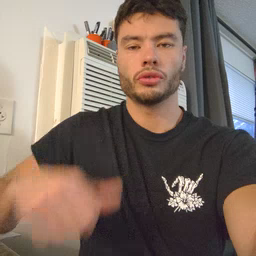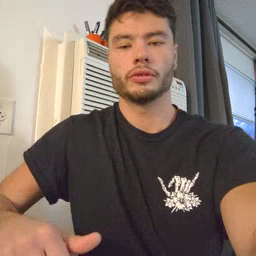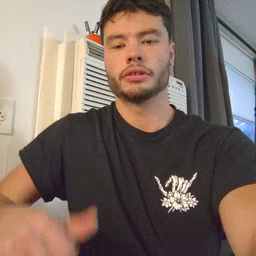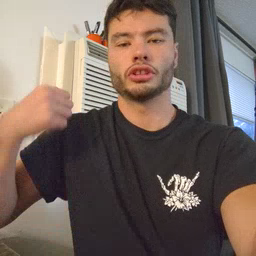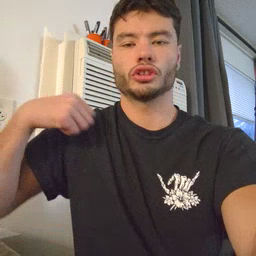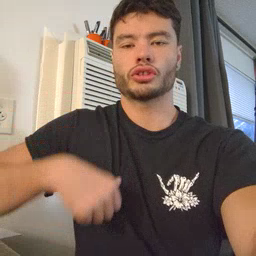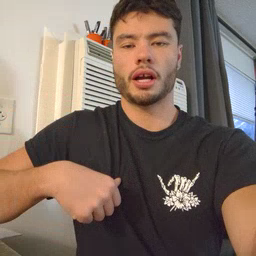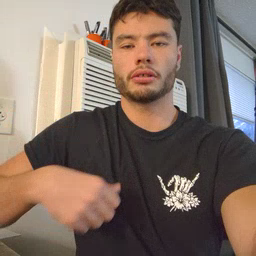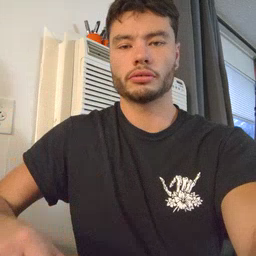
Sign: jacket